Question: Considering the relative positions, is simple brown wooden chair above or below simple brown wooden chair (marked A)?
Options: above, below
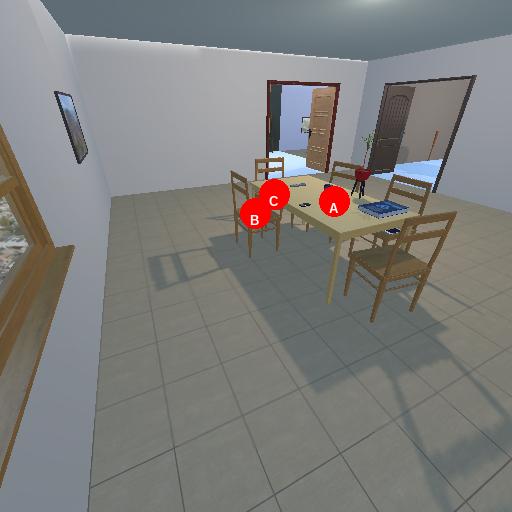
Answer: above